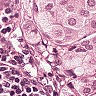
Metastatic tissue present: yes